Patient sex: M
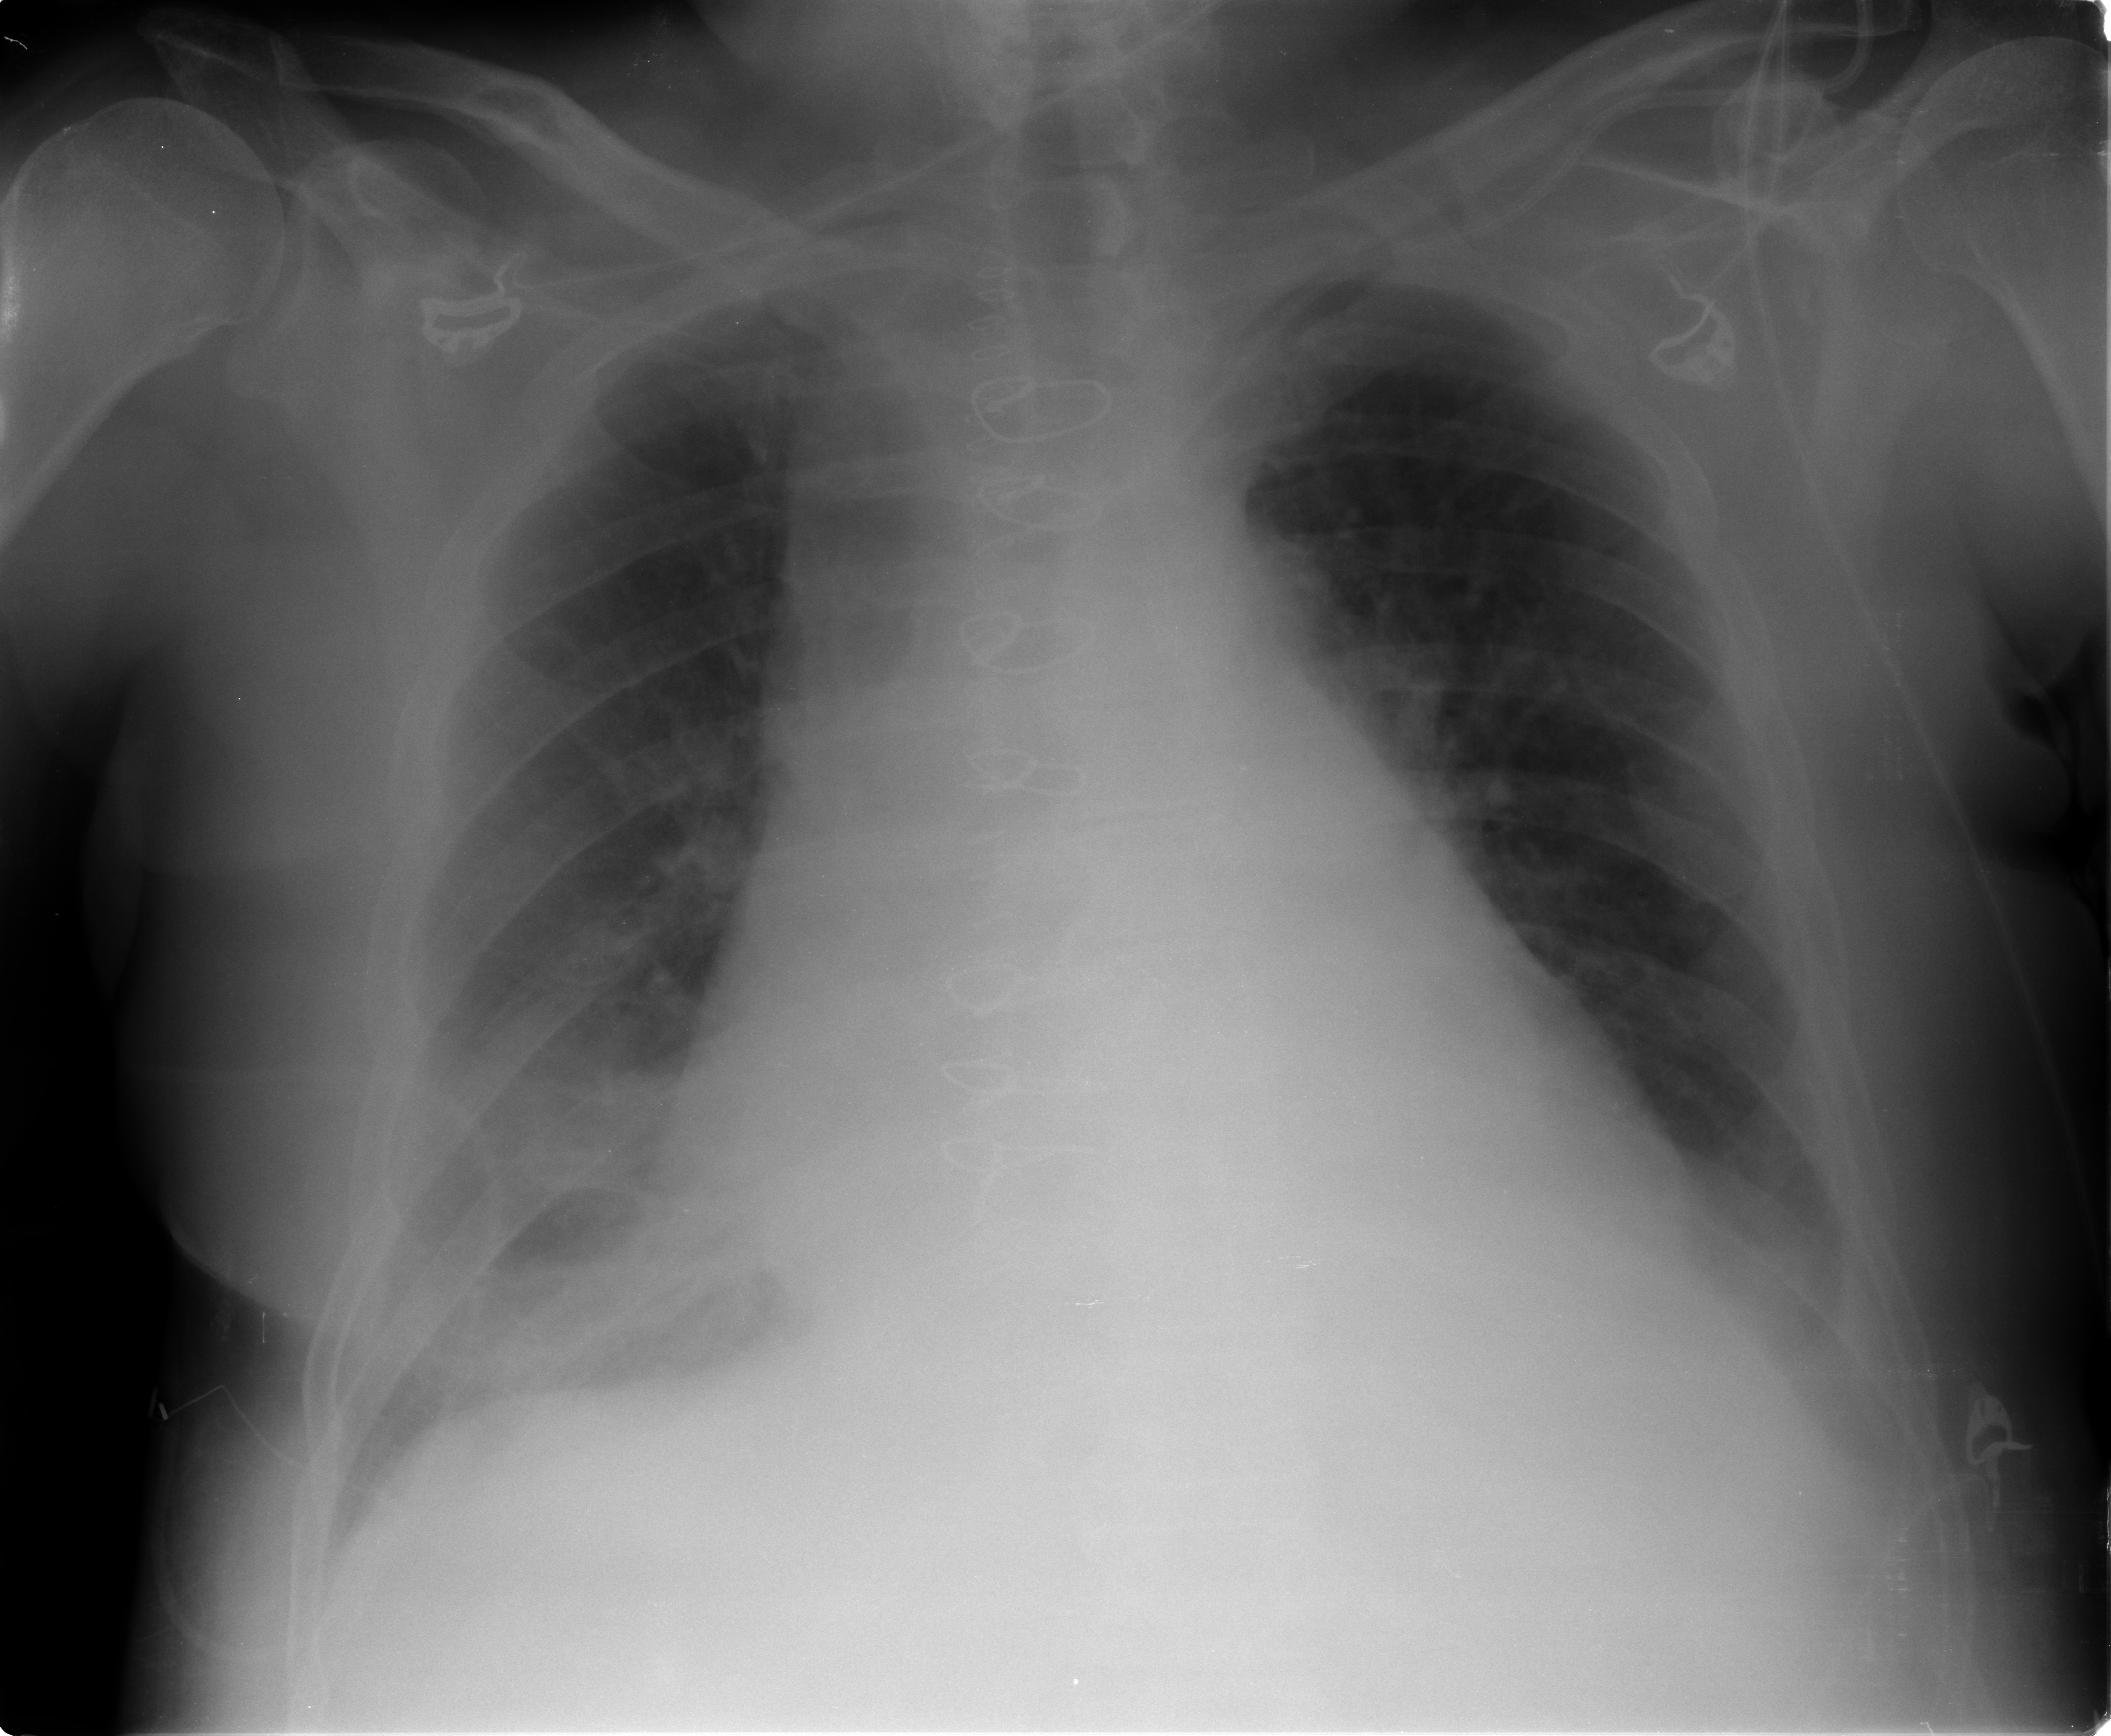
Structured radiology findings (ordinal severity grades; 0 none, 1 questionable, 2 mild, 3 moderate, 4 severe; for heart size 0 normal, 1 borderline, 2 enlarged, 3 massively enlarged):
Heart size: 2
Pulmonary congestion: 2
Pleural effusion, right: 3
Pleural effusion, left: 2
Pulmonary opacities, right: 1
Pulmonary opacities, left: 1
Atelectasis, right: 2
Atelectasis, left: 2